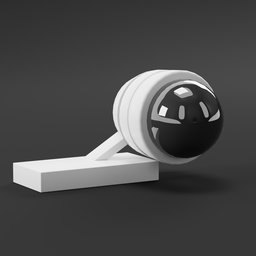
Label: electronics